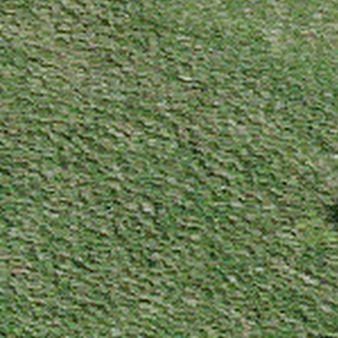
Label: other